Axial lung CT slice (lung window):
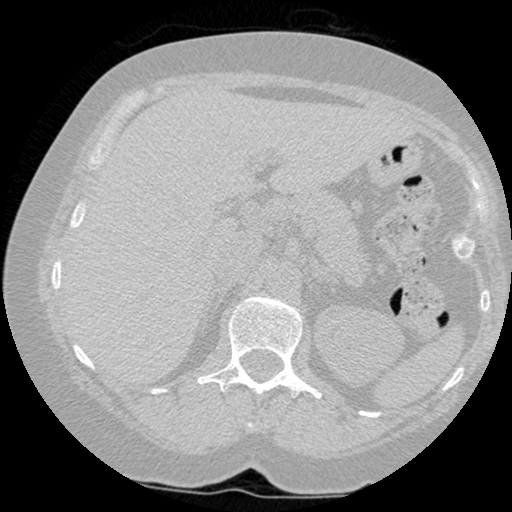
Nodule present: no